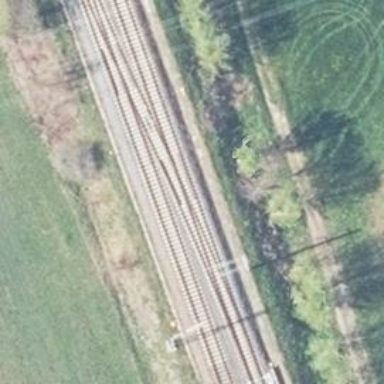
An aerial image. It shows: Railway with electrified contact lines.